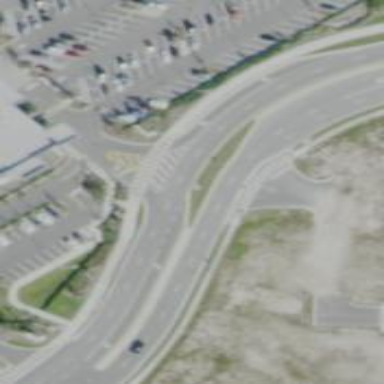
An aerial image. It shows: Marked crossing on cycleway.